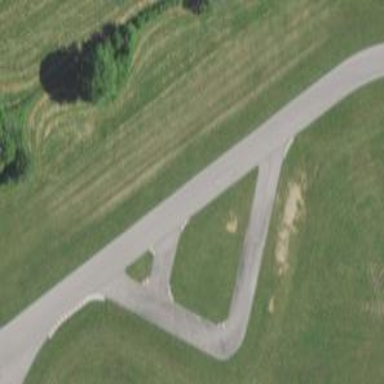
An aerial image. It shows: Raceway for motor sports.